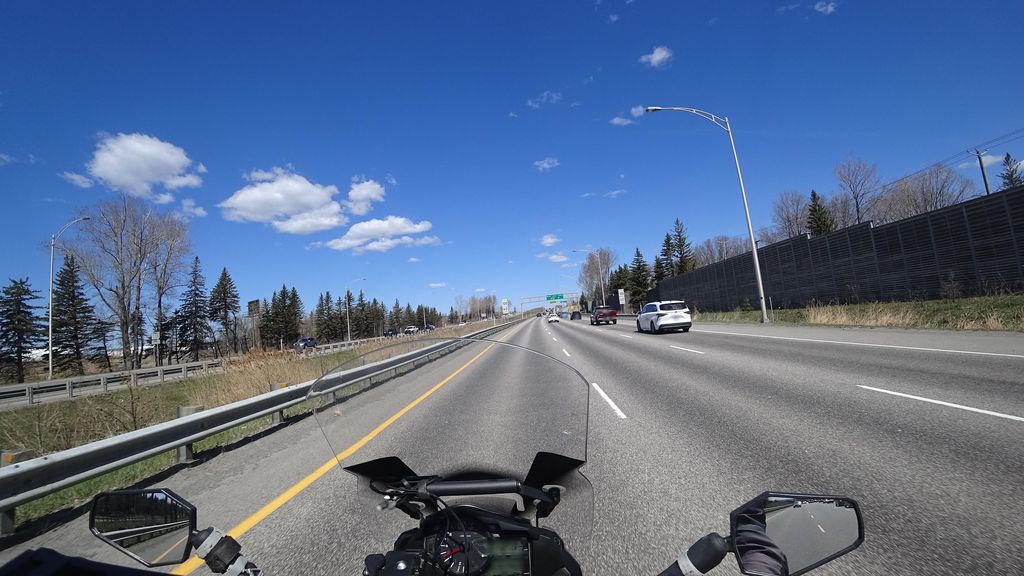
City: quebec_city